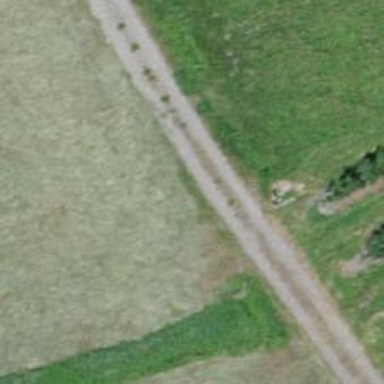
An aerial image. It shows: Track road with grade3 tracktype.